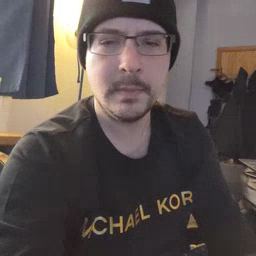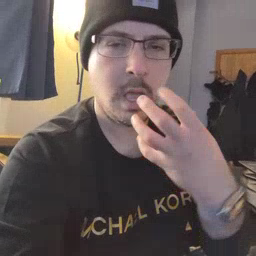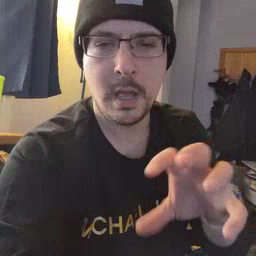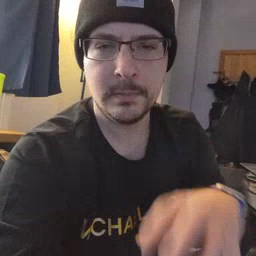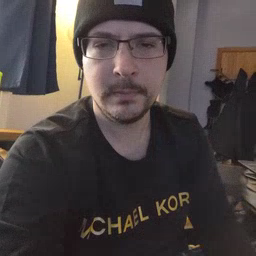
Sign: hot